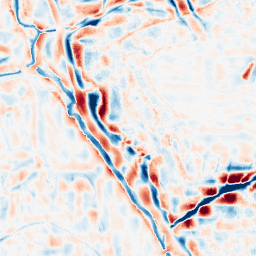
Category: wavelet
Decomposition family: wavelet_dwt
Decomposition parameters: wavelet: sym4
level: 4
Upsampling method: fft_zeropad
Upsampling parameters: scale: 8
Upsampling scale: 8